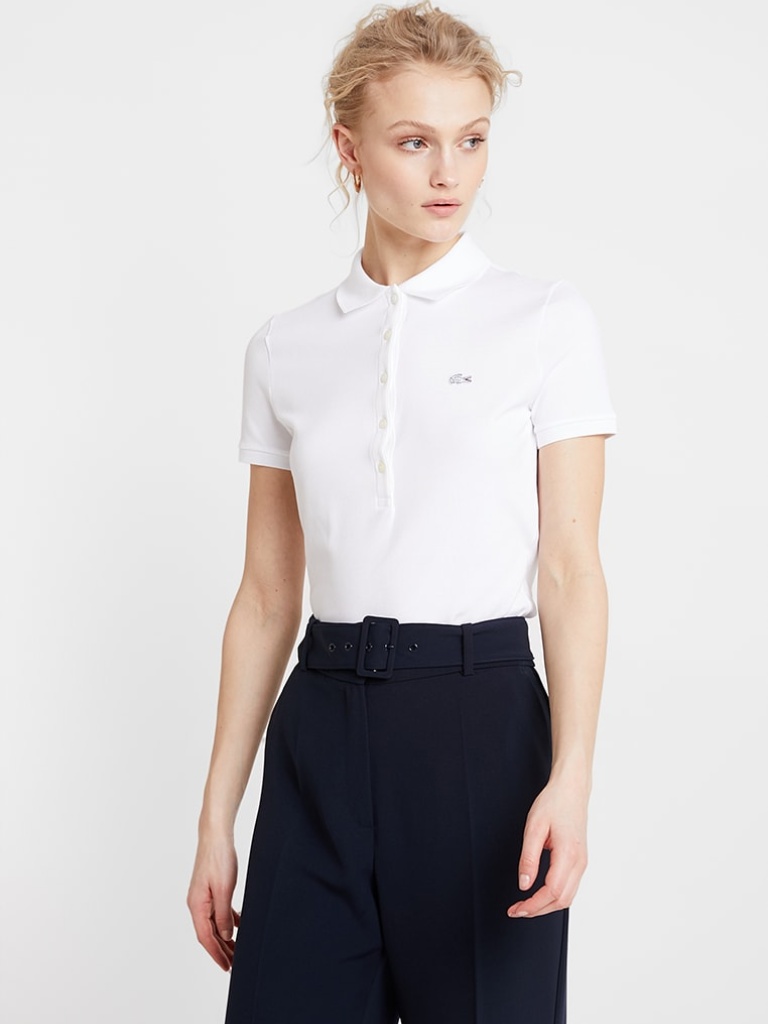
cotton fitted short sleeve hip length Fully Tucked in polo polo